Question: I have a MVVM WPF application with a simple ListView. The ViewModel currently just contains a List property. I added a DesignData/SampleData.xaml file, set its Build Action to "DesignData" and referenced it in the Window's XAML code
'''
<Window x:Class="..."
xmlns="http://schemas.microsoft.com/winfx/2006/xaml/presentation"
xmlns:x="http://schemas.microsoft.com/winfx/2006/xaml"
xmlns:mc="http://schemas.openxmlformats.org/markup-compatibility/2006"
xmlns:d="http://schemas.microsoft.com/expression/blend/2008"
xmlns:local="..."
mc:Ignorable="d"
Title="MainWindow" Height="483" Width="932">
<Grid d:DataContext="{d:DesignData Source=./DesignData/SampleData.xaml}">
'''
But nothing shows up in the designer and VS2010 just gives me the following warning:
The file './DesignData/SampleData.xaml' is not part of the project or its 'Build Action' is not set to 'Resource'.
No matter what the "Build Action" it still gives me the same warning.
SampleData.xaml:
'''
<MainWindowViewModel xmlns="clr-namespace:..."
xmlns:local="clr-namespace:...">
<MainWindowViewModel.Orders>
<local:Order OrderId="<PHONE>"/>
</MainWindowViewModel.Orders>
</MainWindowViewModel>
'''
Any ideas on how to fix that?
:
Project structure

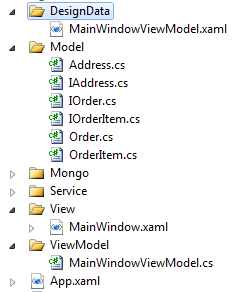
Answer: The DesignData path is wrong as I thought it was relative to the solution/project whereas it seems it is relative to the containing XAML file.